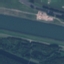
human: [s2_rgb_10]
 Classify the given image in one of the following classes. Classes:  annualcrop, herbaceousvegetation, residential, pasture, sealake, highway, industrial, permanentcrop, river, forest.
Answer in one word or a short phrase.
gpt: River